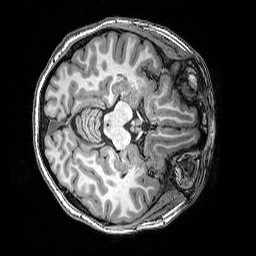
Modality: T1w
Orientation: axial
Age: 20
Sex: female
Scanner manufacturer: siemens
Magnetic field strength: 3 T
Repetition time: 2.53 s
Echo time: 0.0035 s